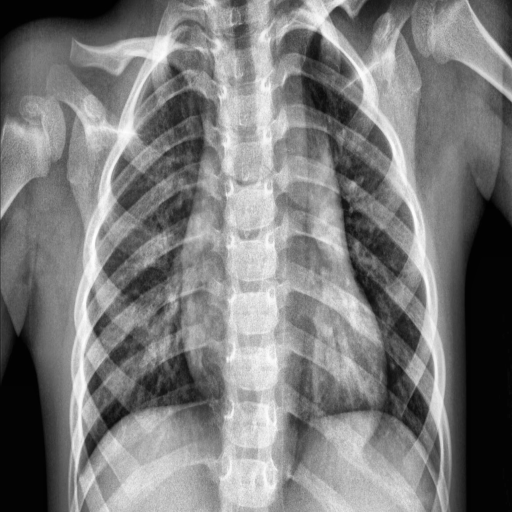
Finding: NORMAL